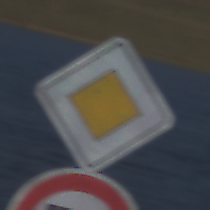
Verkehrszeichen: Vorfahrtsstrasse
Zusatzzeichen unten: Geschwindigkeit70
Umgebung: Outdoor, Nature
Tageszeit: MorningAfternoon
Wetter: Clear
Licht: Natural
Jahreszeit: NotSpecified
Kontrast: HighContrast